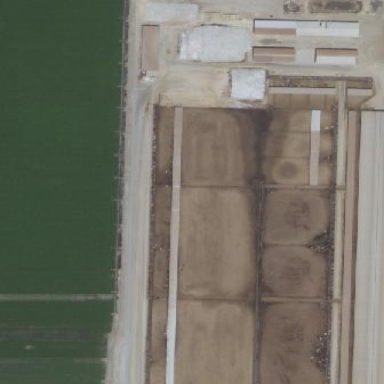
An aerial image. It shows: Farmyard area.